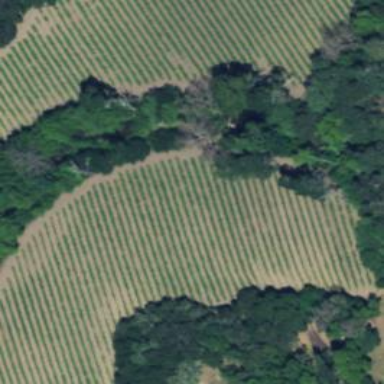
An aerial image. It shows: Vineyard where grapes are grown.